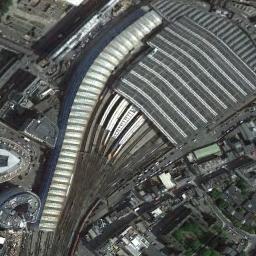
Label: railway_station